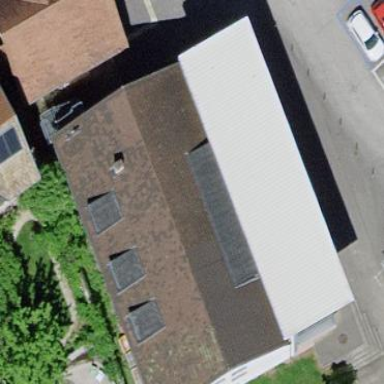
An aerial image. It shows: Civic building with gabled roof shape.